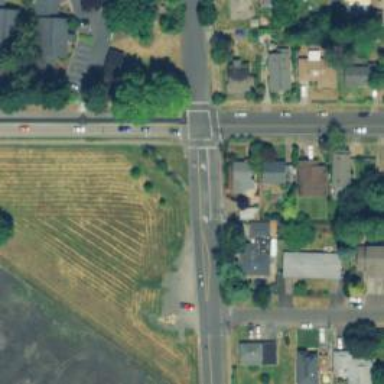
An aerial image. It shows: Secondary road with sidewalk on the left.